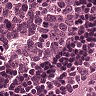
Metastatic tissue present: no